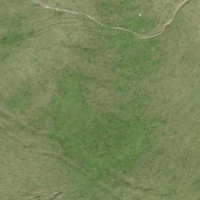
EUNIS habitat code: 23
Species observed at this site:
Gentianella campestris